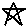
Label: star